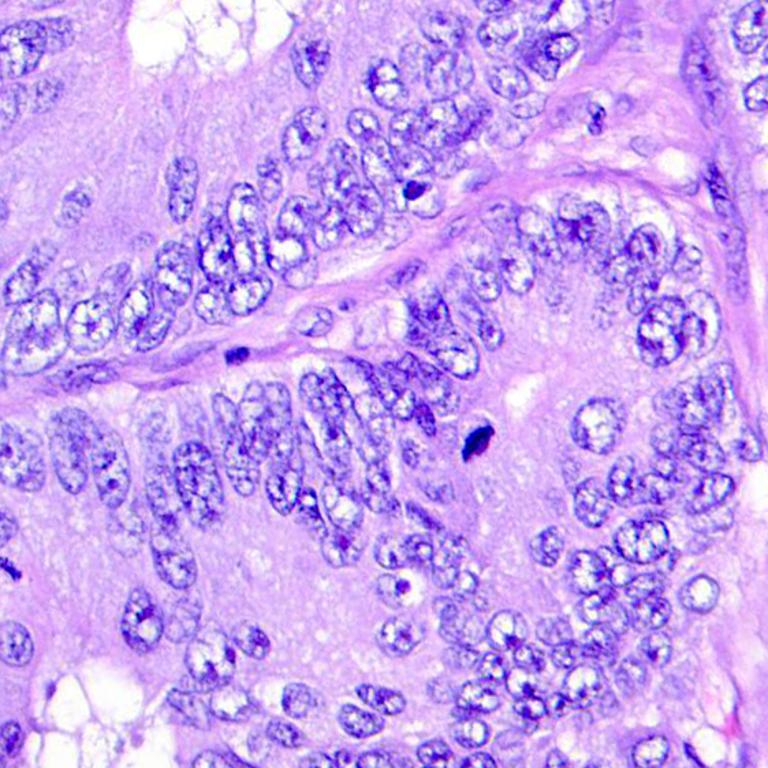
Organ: colon
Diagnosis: adenocarcinomas